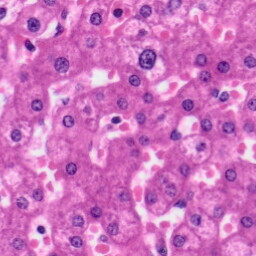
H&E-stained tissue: Liver